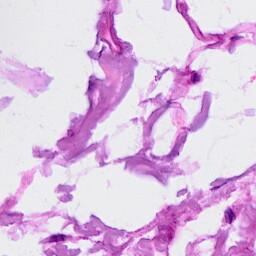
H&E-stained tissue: Breast